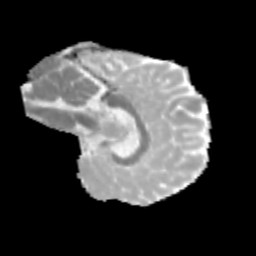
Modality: MD
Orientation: sagittal
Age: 11
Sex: male
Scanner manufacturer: siemens
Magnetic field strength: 3 T
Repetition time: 3.8 s
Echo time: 0.07 s